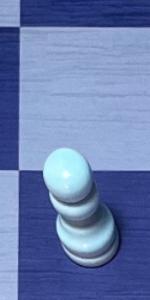
Label: Pawn_White